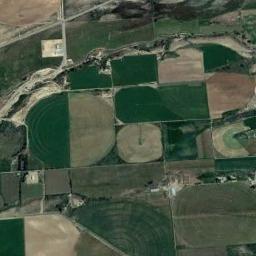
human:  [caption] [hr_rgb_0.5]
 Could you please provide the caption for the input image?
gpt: A few green and tan mixed circular farmland with full, Semi, And large semicircles .

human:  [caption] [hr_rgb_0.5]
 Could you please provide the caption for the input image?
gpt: Several circular farmlands with different colors and radii are surrounded by some other shapes of farmlands .

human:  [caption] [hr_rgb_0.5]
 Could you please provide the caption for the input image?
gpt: There are some green circle farmland and square farmland .

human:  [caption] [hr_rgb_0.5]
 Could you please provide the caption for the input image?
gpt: Below are two large green circles of farmland .

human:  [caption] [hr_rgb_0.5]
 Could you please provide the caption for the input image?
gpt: There are some circular farmlands and rectangle farmlands .